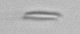
Label: fiber